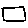
Label: square